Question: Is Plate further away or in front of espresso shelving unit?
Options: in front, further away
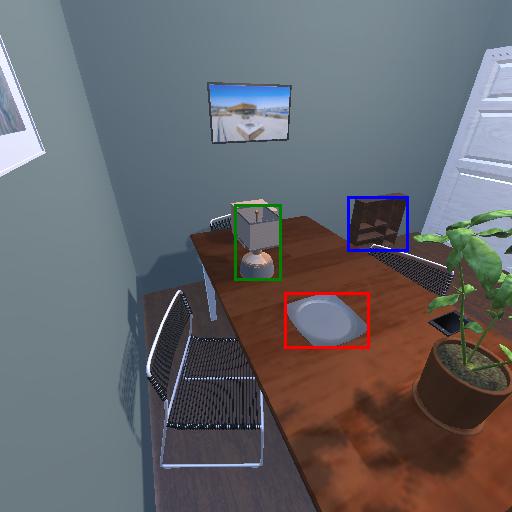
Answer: in front